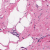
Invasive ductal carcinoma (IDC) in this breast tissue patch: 0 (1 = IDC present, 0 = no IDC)